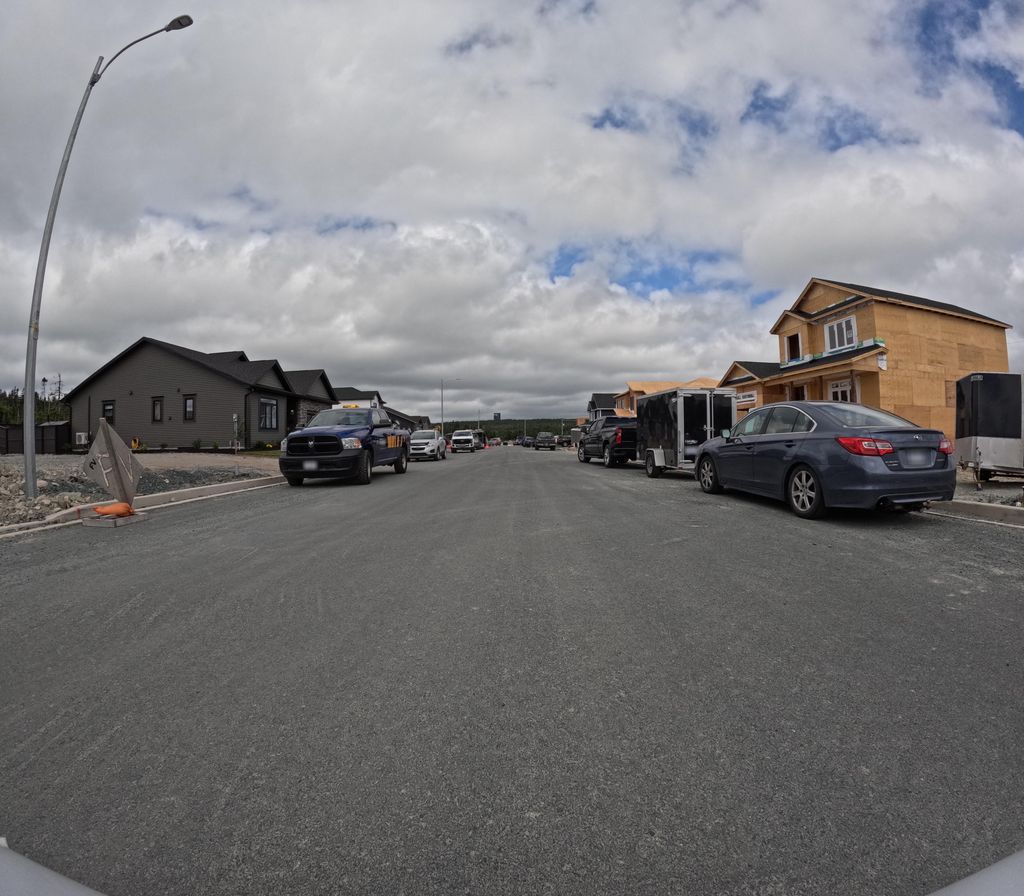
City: st_johns